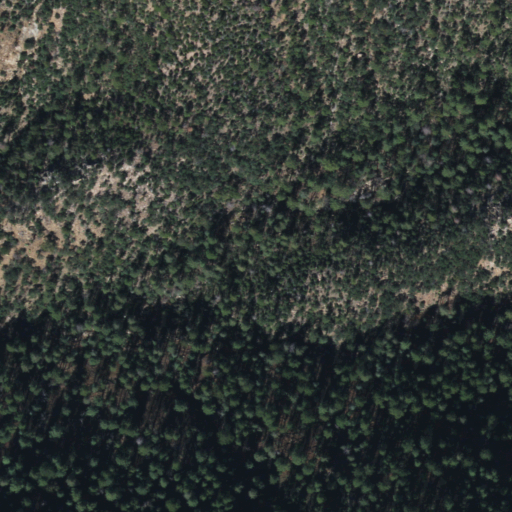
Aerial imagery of valley in Arizona named North Ward Canyon containing evergreen forest, mixed forest, and shrub